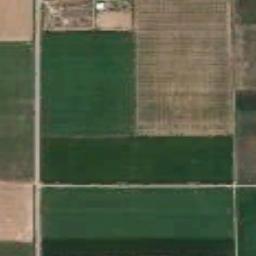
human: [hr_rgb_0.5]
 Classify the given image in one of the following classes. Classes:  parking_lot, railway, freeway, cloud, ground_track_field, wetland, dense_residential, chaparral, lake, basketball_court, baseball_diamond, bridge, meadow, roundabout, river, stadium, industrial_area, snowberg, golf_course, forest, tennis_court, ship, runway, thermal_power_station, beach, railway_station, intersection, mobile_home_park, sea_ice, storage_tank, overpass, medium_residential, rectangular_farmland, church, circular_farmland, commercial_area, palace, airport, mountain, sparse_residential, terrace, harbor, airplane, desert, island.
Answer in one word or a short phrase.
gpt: rectangular_farmland